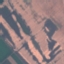
Land use / land cover: AnnualCrop